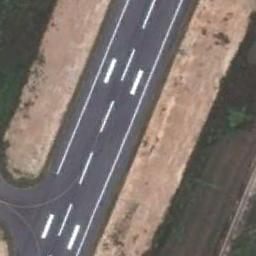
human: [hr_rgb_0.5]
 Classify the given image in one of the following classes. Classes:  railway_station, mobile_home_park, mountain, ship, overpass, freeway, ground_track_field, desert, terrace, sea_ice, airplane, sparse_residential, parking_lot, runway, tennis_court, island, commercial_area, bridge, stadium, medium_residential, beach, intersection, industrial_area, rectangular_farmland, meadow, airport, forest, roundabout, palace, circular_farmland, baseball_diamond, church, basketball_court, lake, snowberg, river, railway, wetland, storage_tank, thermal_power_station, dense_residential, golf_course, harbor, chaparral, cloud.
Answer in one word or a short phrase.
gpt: runway